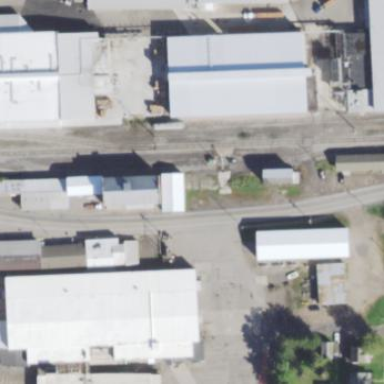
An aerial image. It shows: Industrial building.